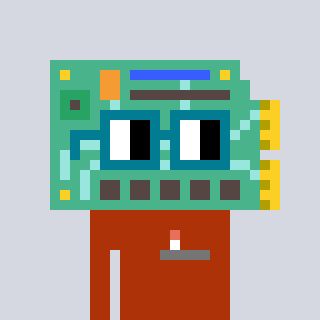
a pixel art character with square dark green glasses, a chipboard-shaped head and a hotbrown-colored body on a cool background